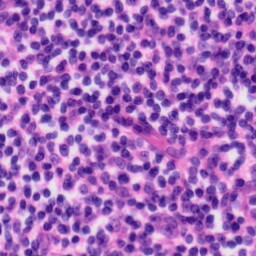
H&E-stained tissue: Tonsil